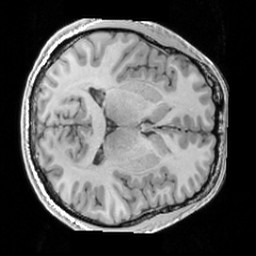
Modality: T1w
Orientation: axial
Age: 29
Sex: male
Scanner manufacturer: siemens
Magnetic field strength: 3 T
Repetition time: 1.63 s
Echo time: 0.00311 s